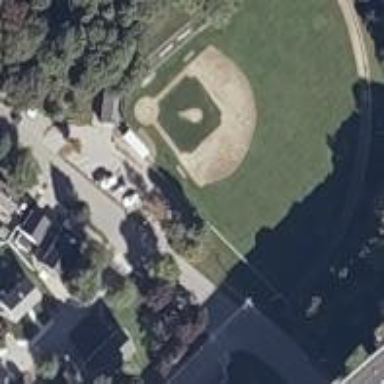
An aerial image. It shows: Baseball pitch for leisure land activities.